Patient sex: M
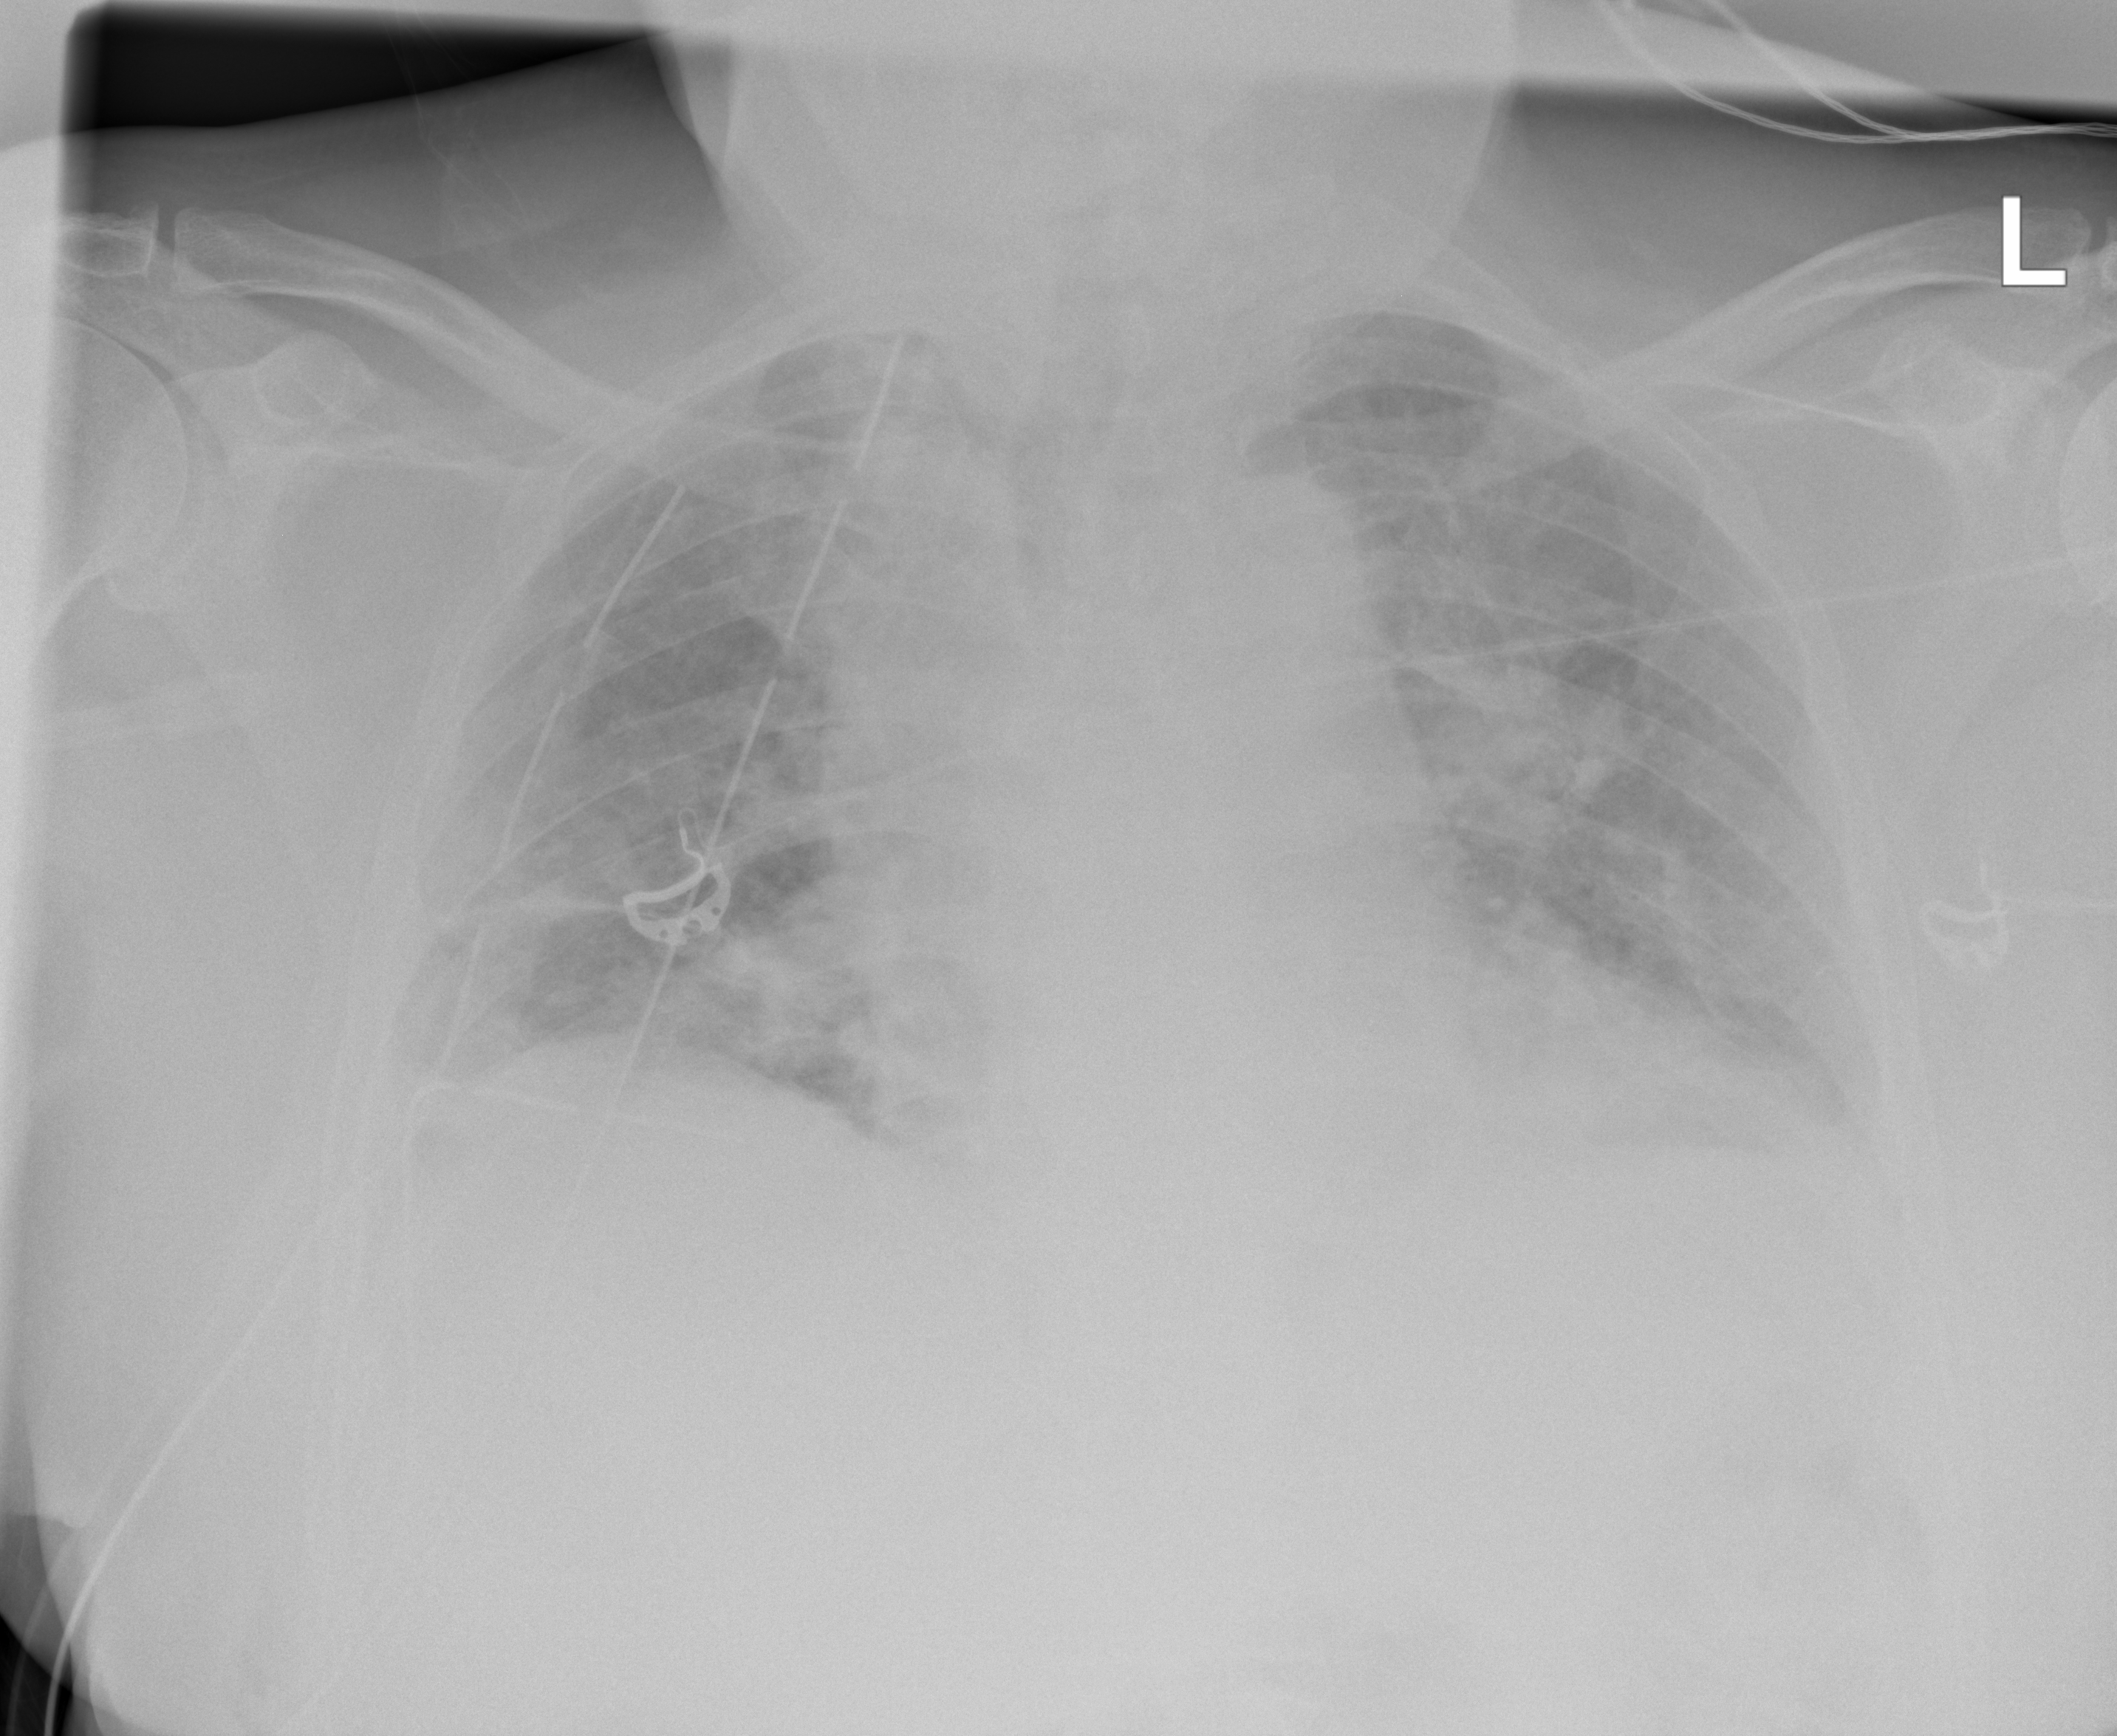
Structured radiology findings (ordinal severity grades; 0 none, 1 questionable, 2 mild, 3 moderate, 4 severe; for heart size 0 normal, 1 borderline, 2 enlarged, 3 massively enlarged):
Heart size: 2
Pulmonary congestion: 3
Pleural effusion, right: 2
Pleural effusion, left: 2
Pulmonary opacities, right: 2
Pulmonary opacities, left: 2
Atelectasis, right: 2
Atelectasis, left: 2